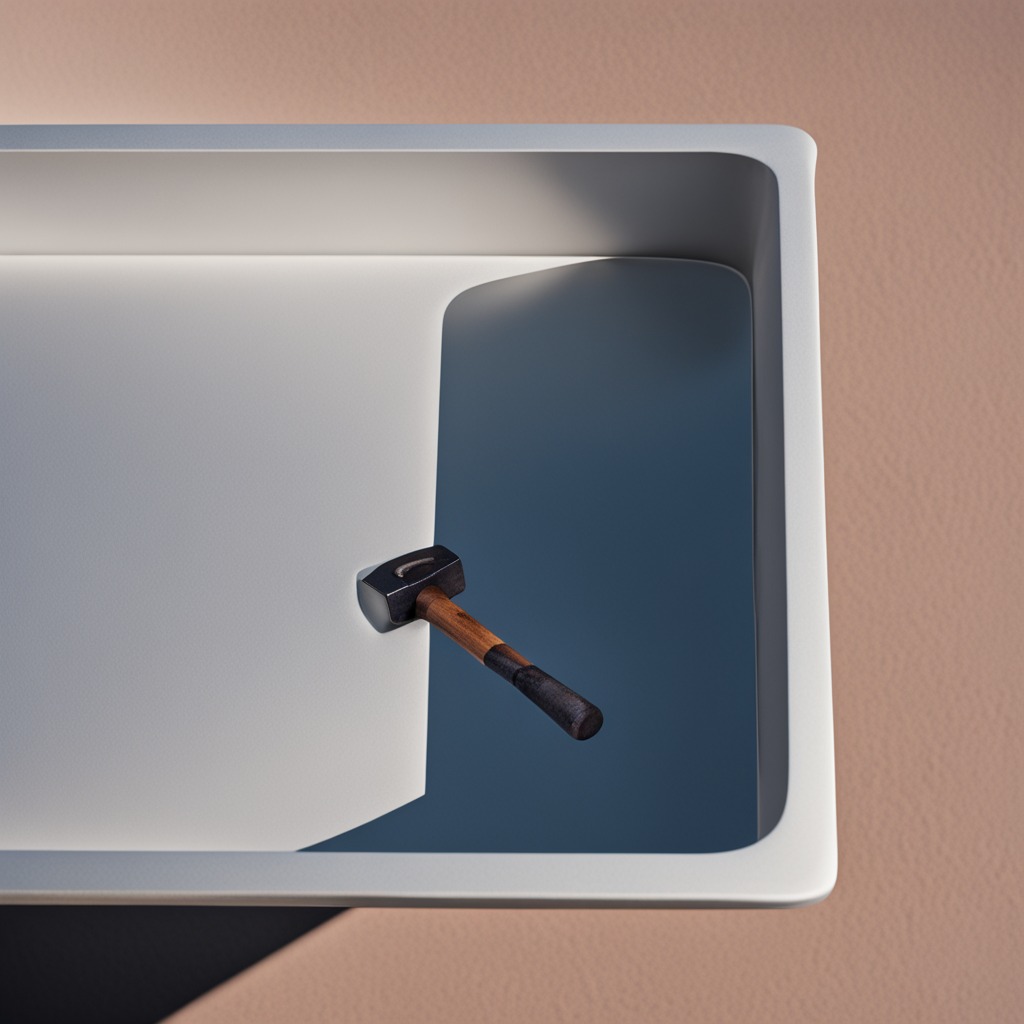
A hammer lying on the table in a temporary outdoor tool station